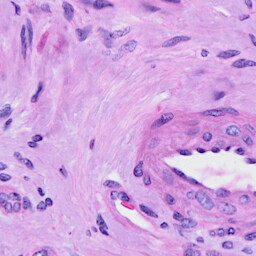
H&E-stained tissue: Cervix